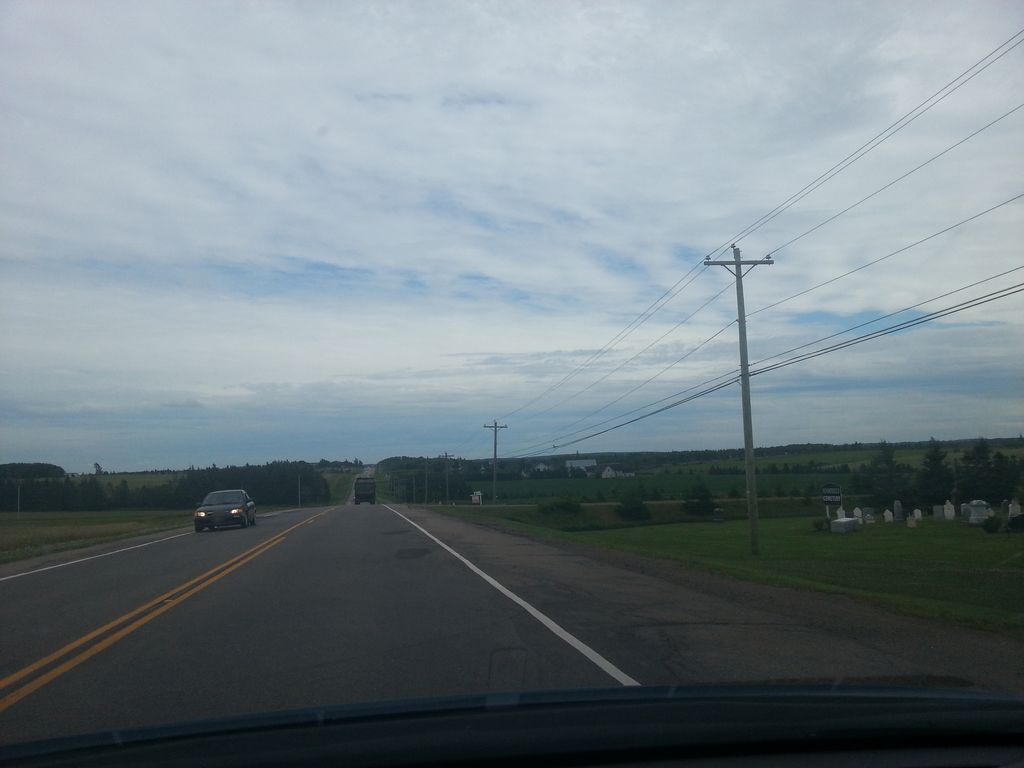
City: charlottetown